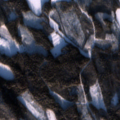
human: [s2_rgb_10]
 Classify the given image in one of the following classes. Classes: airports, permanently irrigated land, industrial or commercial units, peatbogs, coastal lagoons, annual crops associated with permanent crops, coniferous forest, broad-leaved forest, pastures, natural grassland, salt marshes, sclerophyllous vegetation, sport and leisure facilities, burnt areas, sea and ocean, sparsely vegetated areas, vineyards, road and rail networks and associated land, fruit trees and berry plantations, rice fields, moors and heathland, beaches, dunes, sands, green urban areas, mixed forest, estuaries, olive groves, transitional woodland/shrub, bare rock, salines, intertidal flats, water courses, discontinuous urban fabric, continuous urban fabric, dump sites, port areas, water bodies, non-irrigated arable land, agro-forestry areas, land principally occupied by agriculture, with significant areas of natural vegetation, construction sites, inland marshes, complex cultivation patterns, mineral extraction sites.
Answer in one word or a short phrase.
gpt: land principally occupied by agriculture, with significant areas of natural vegetation, broad-leaved forest, coniferous forest, mixed forest, transitional woodland/shrub, water bodies